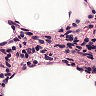
Metastatic tissue present: no